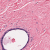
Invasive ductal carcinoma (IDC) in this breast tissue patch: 0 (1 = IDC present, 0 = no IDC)